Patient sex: M
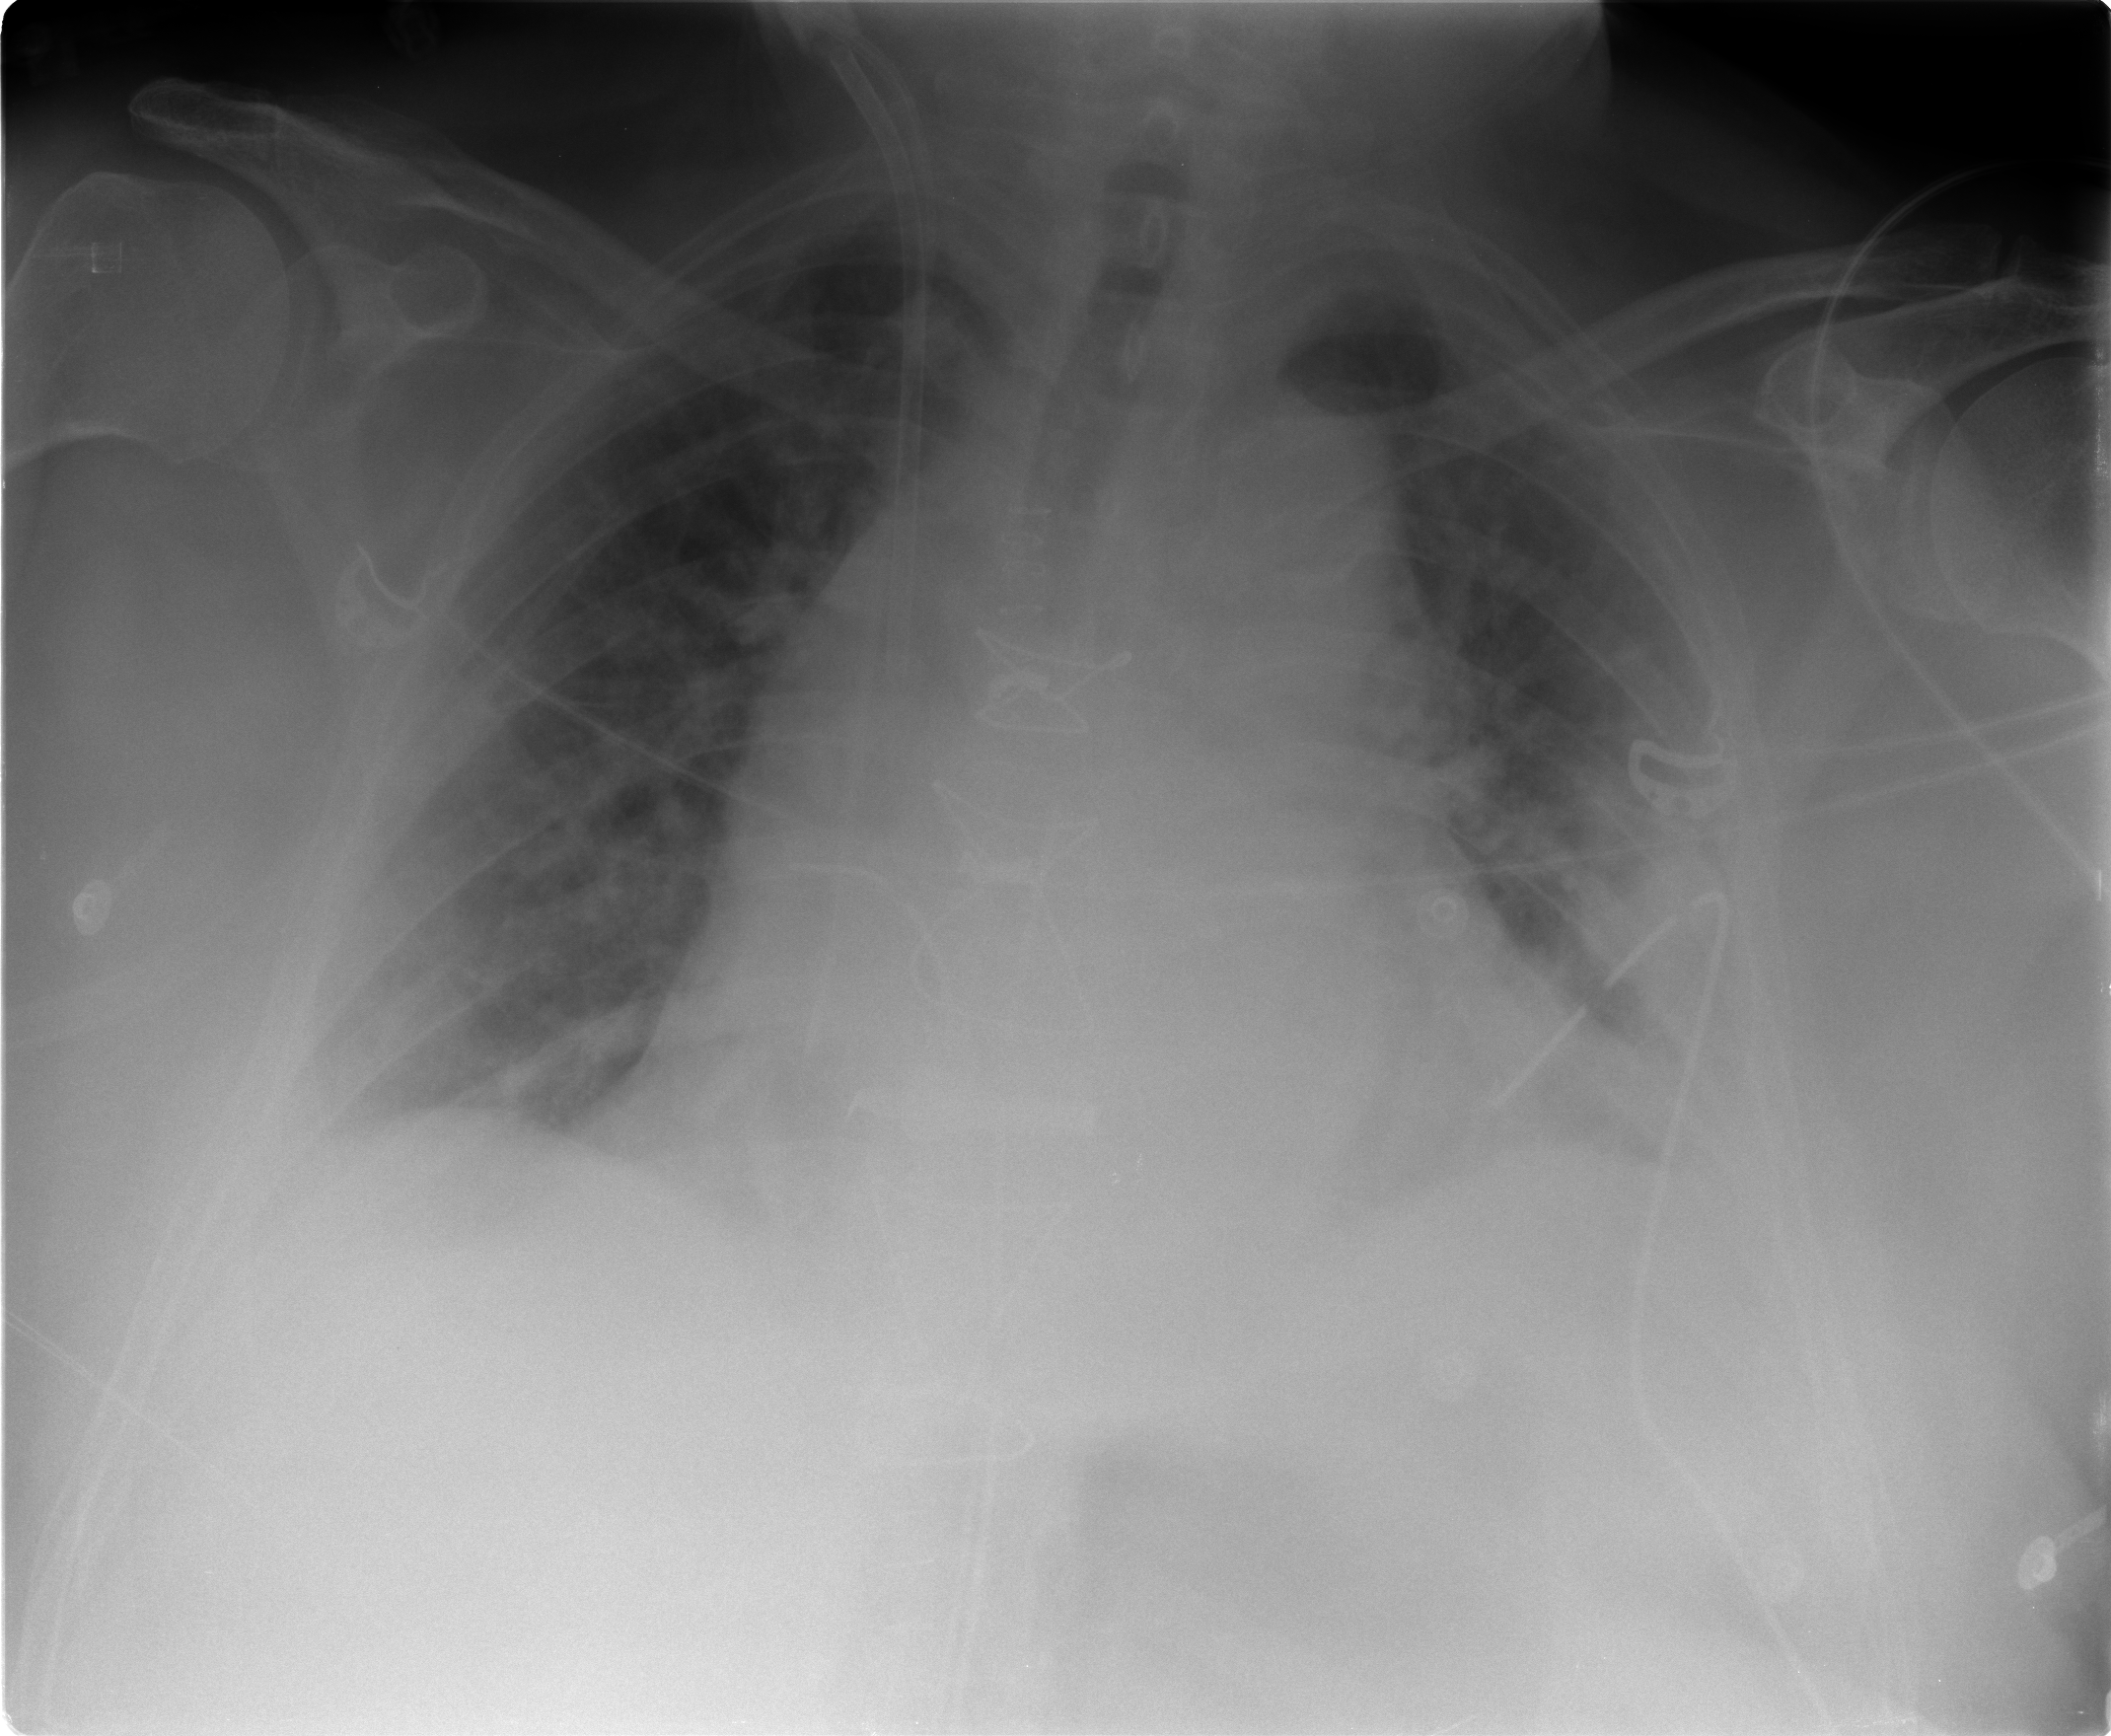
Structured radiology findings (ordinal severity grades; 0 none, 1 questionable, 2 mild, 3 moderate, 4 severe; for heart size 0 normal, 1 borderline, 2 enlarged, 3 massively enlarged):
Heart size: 3
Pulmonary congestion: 2
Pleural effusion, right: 2
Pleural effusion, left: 2
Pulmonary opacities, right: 0
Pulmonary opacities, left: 0
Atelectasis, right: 2
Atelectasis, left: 2